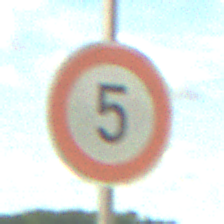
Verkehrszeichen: Geschwindigkeit5
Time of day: Midday
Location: Outdoor (RoadRail)
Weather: PartlyCloudy
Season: NotSpecified
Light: Natural